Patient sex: F
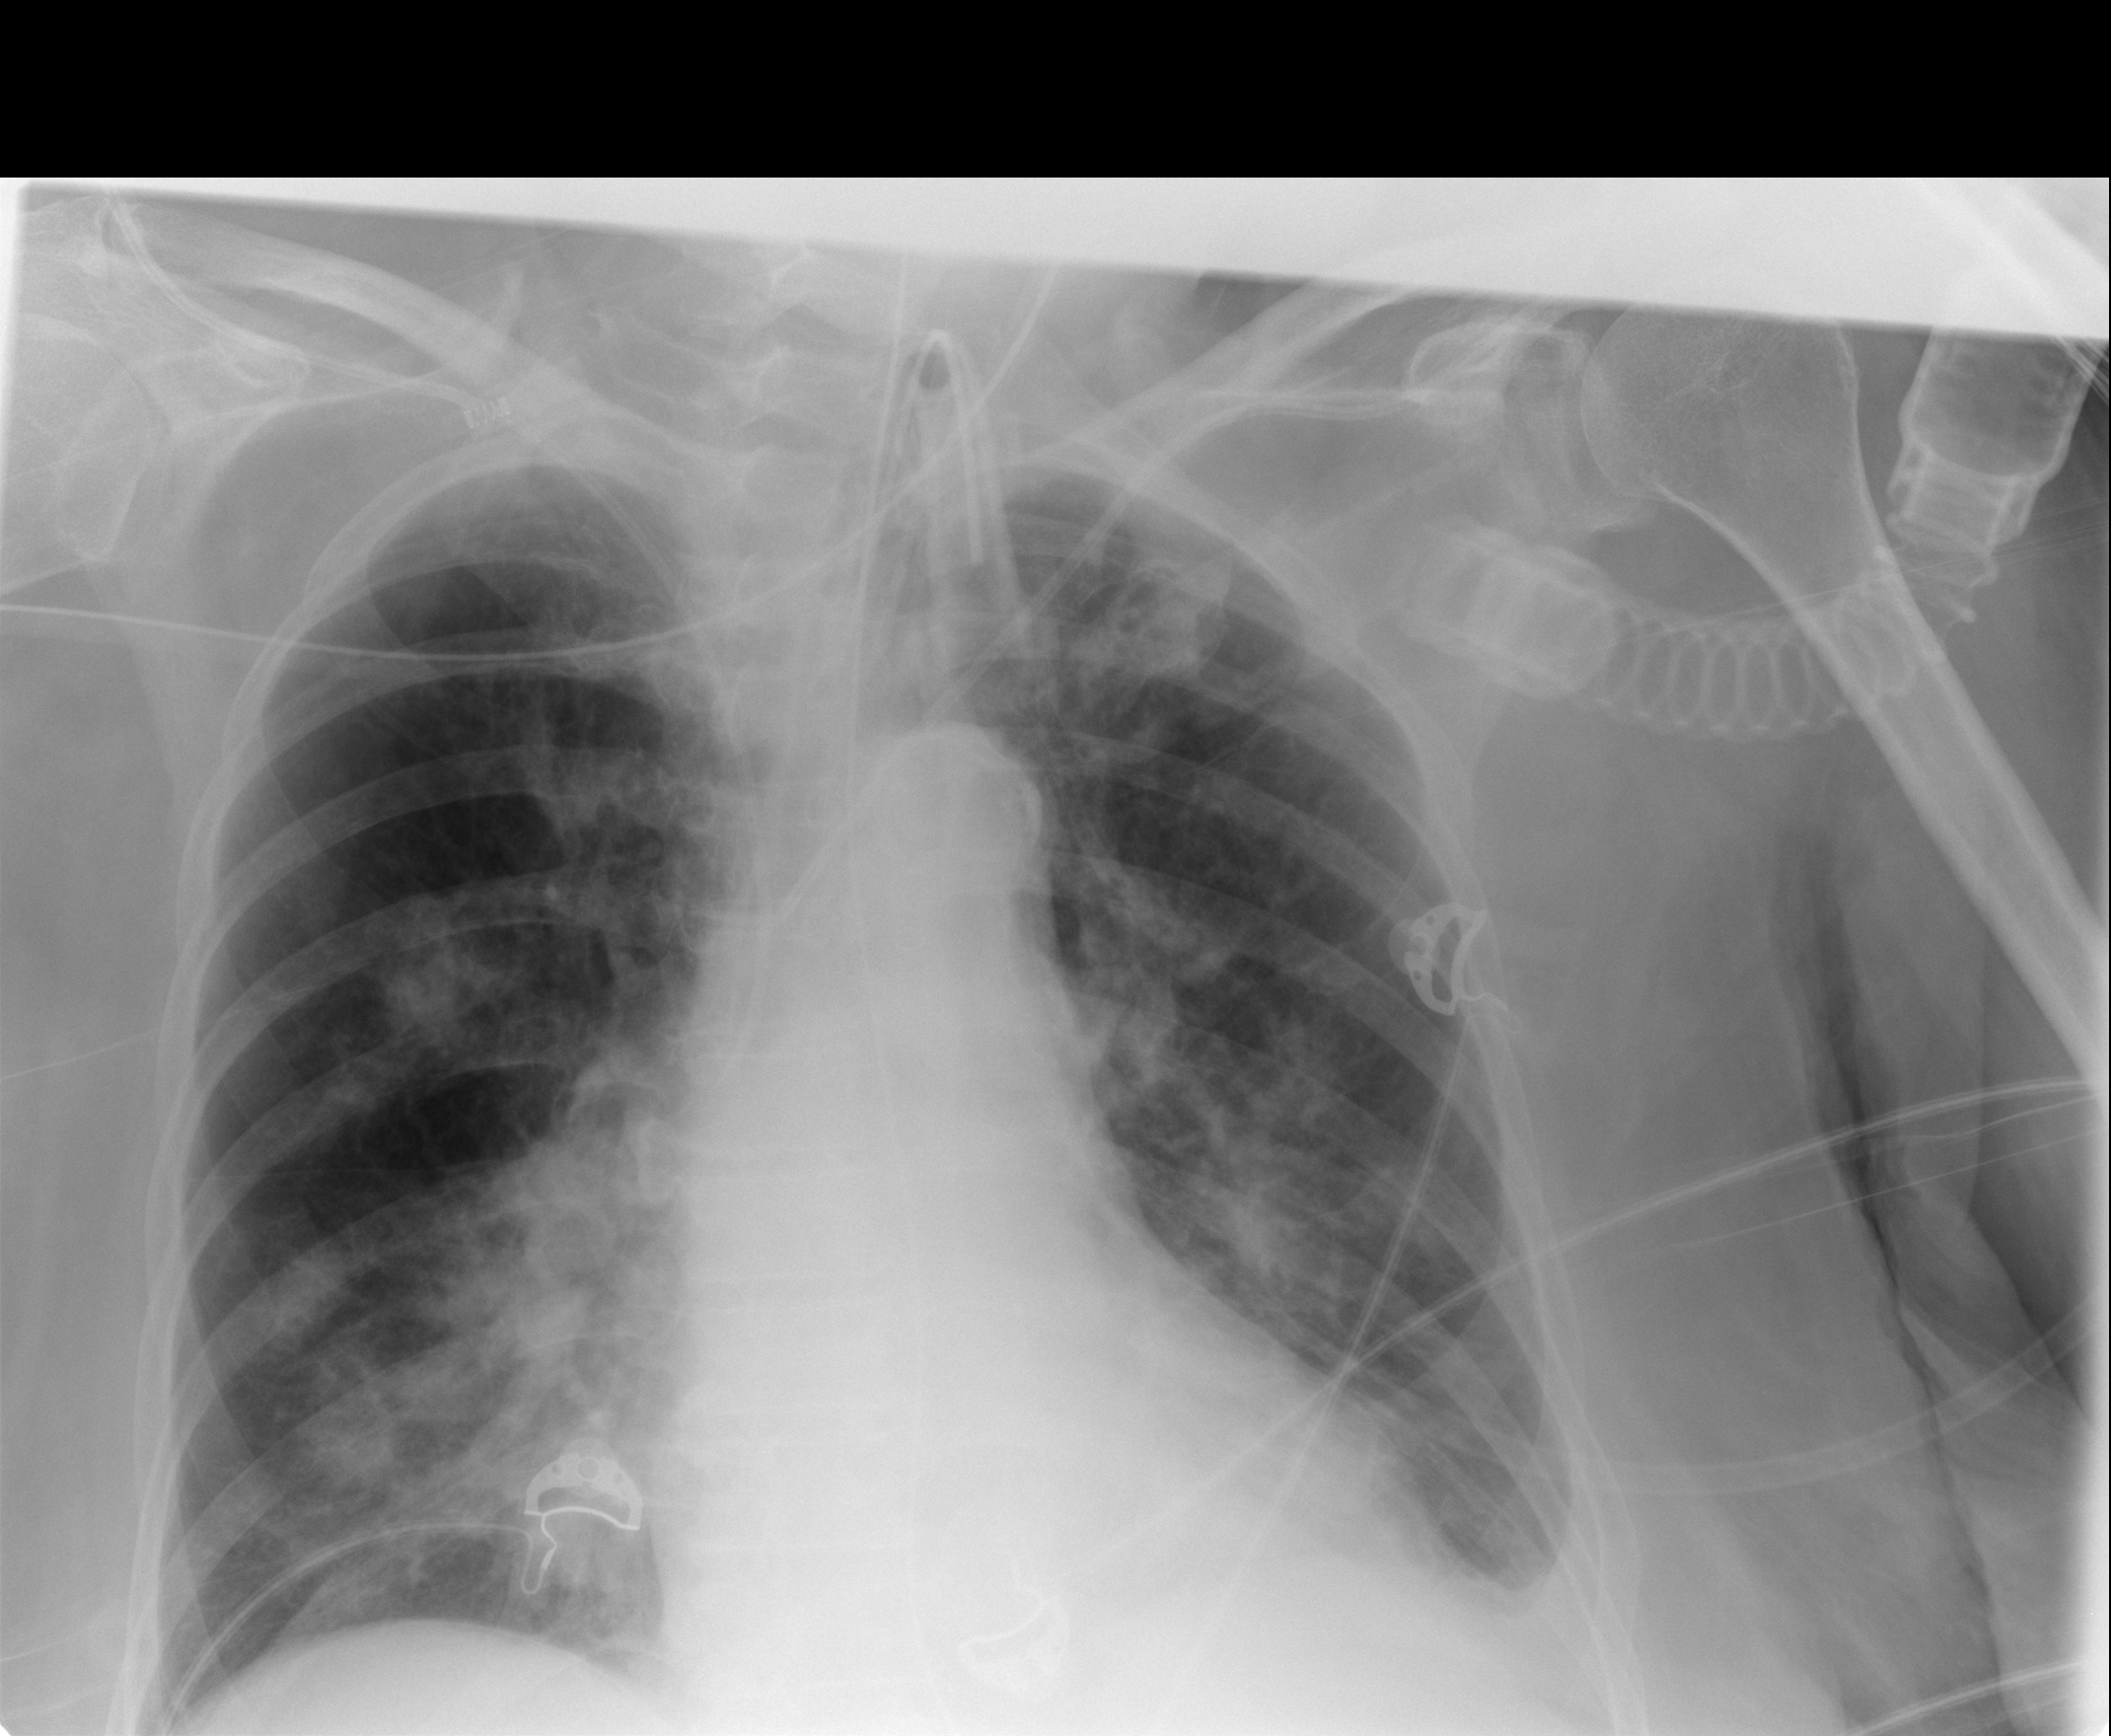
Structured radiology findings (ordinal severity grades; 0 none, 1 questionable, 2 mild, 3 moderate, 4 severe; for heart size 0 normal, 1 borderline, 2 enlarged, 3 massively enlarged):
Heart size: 2
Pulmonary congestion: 2
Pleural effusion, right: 0
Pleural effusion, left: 2
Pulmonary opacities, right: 2
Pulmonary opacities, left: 2
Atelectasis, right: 2
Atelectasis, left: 2